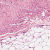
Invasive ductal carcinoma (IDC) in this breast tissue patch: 0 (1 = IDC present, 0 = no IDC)